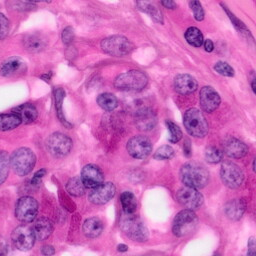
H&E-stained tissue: Pancreatic